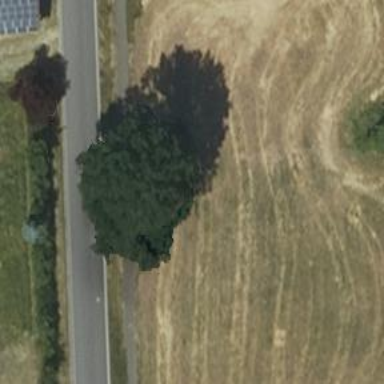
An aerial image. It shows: Evergreen broadleaved tree.